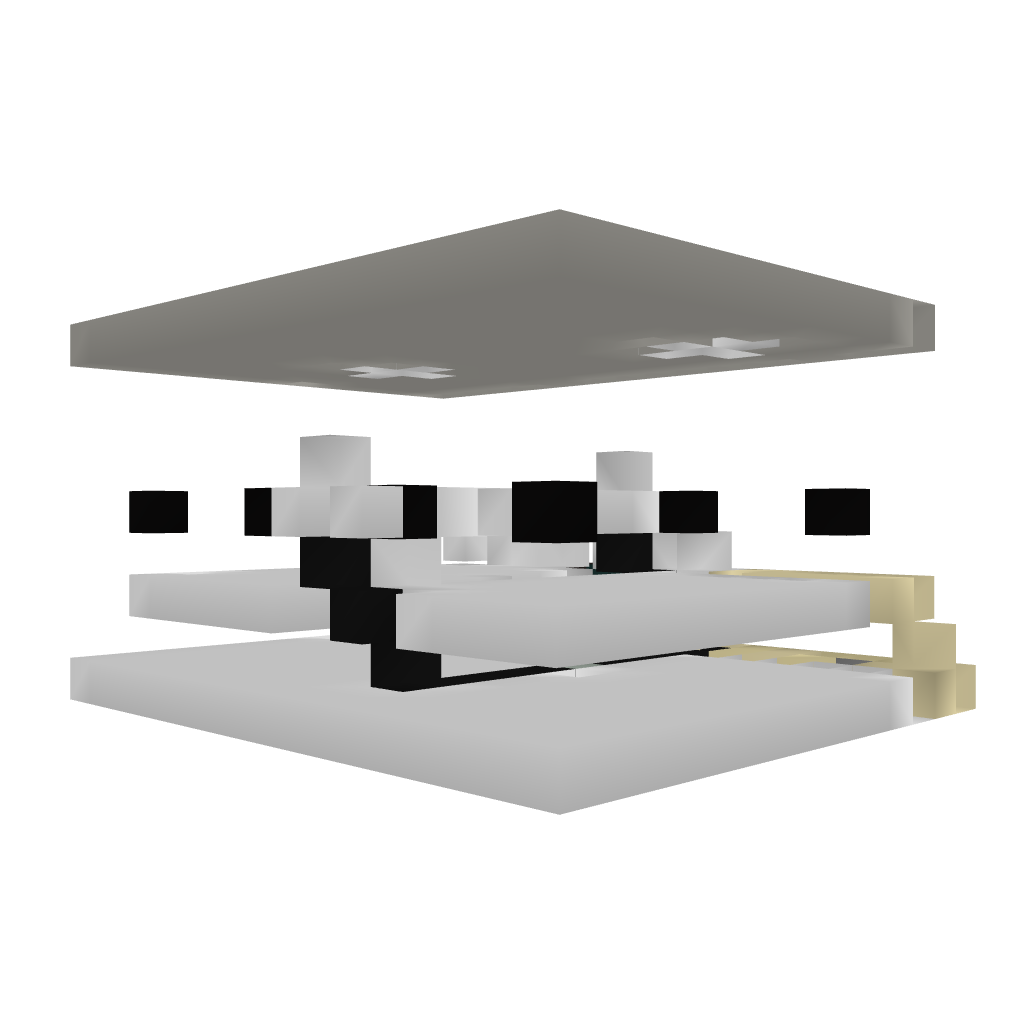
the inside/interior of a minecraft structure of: Small PvP Arena